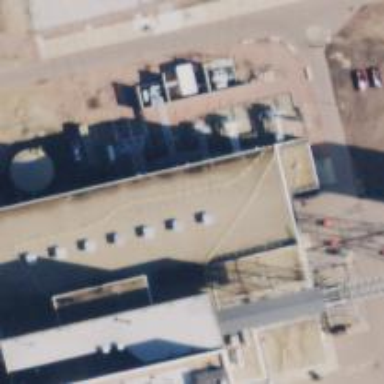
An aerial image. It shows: Generator powered by steam turbine.